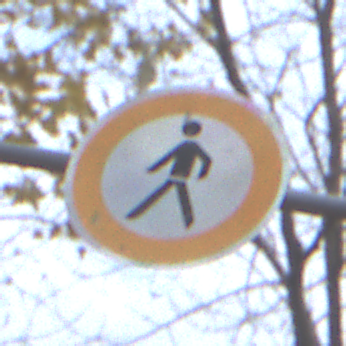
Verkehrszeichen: VerbotFussgaenger
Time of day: MorningAfternoon
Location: Outdoor (Nature)
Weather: Overcast
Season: NotSpecified
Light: Natural